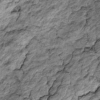
Label: not_dusty